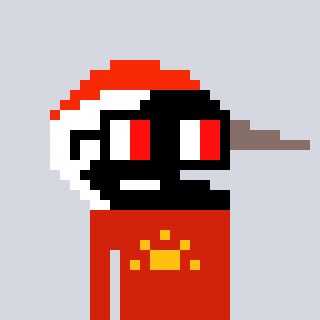
a pixel art character with square glasses with black frames and red eyes, a crane-shaped head and a red-colored body on a cool background